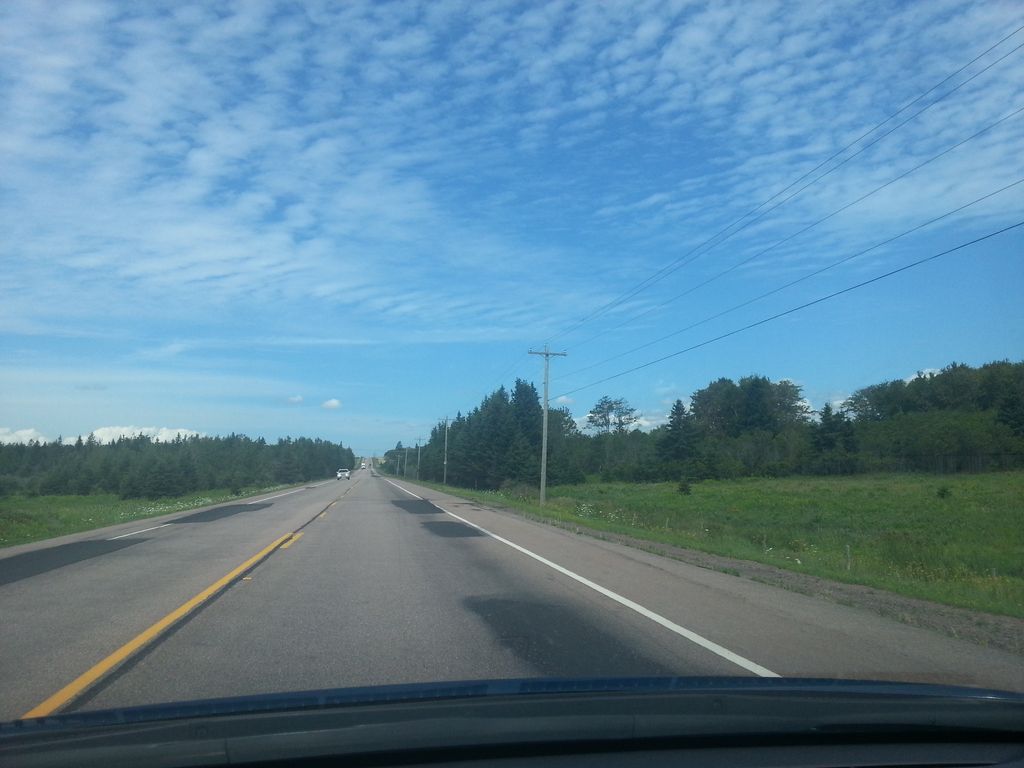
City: charlottetown